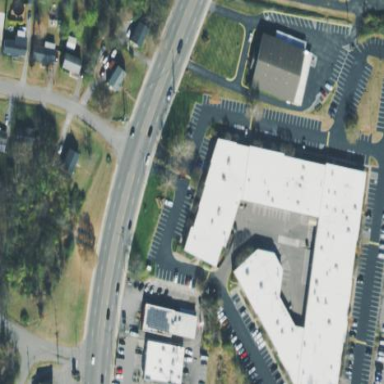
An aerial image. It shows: Commercial building.